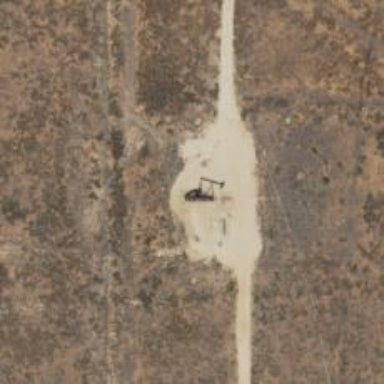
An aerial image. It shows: Petroleum well that is man-made.